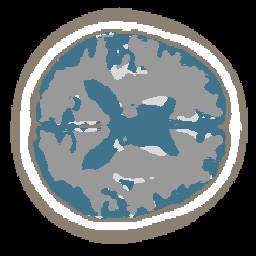
Label: no_lesion